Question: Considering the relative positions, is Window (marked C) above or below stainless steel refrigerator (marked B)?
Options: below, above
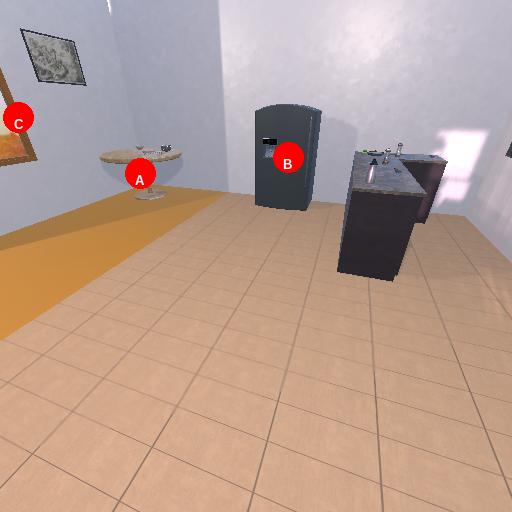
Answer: below